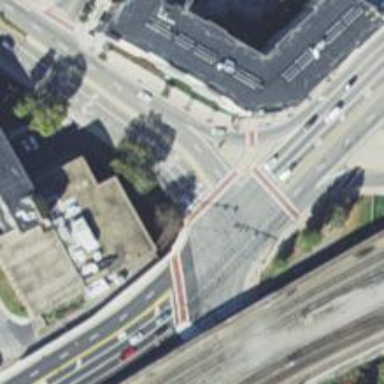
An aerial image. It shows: Footway crossing traffic island.